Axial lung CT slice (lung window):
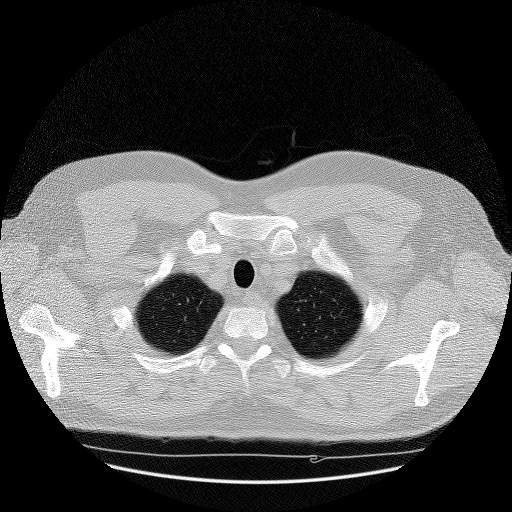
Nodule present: no